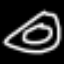
Label: donut